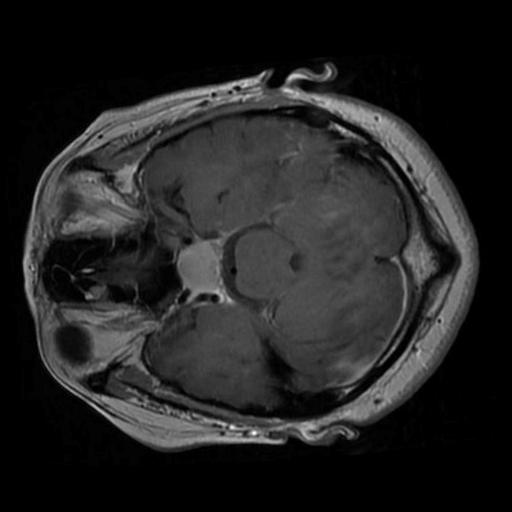
Label: brain_tumor